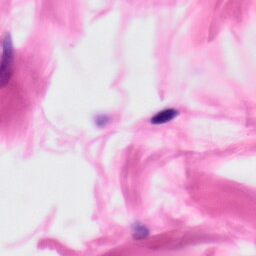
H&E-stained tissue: Skin